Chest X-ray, PA view. Patient: 52 years old, sex F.
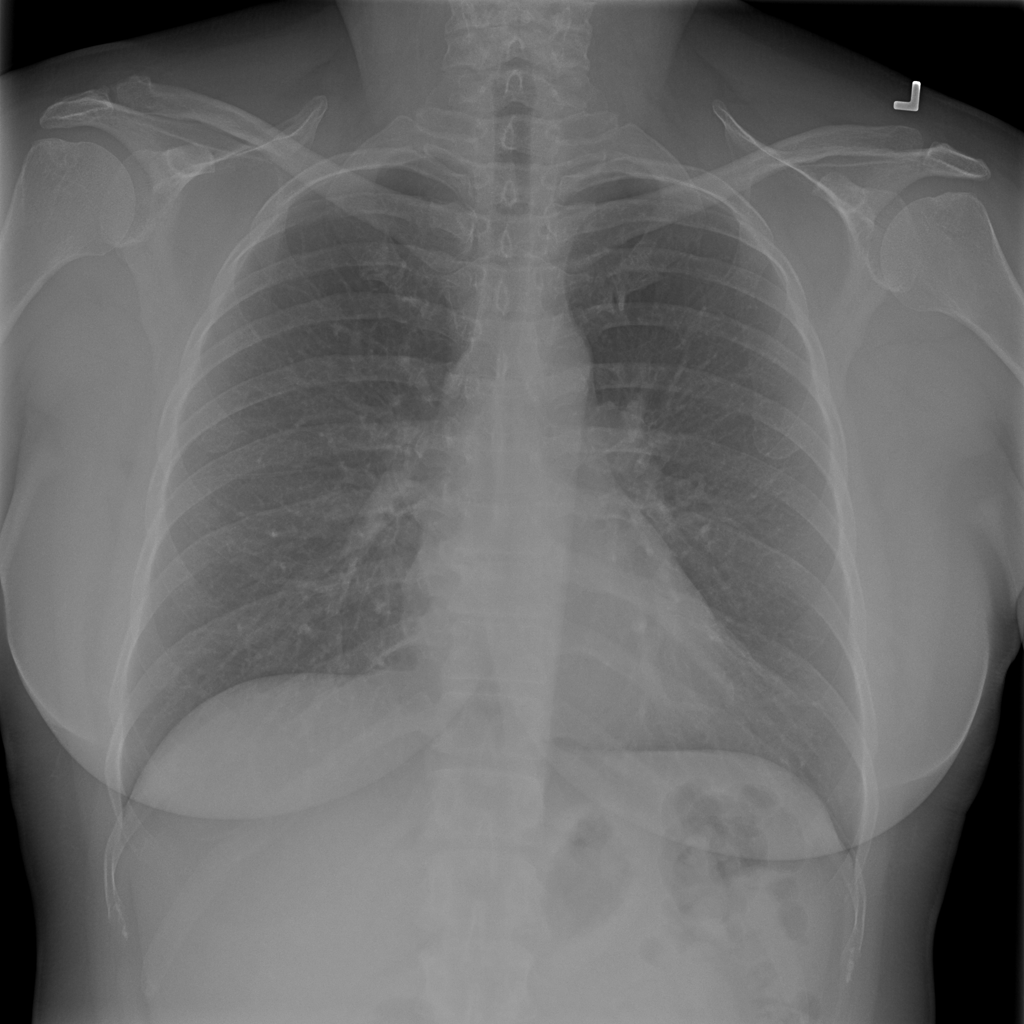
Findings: No Finding